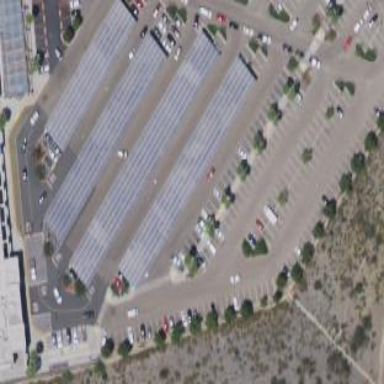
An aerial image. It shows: Solar photovoltaic panel generator on the roof of building.